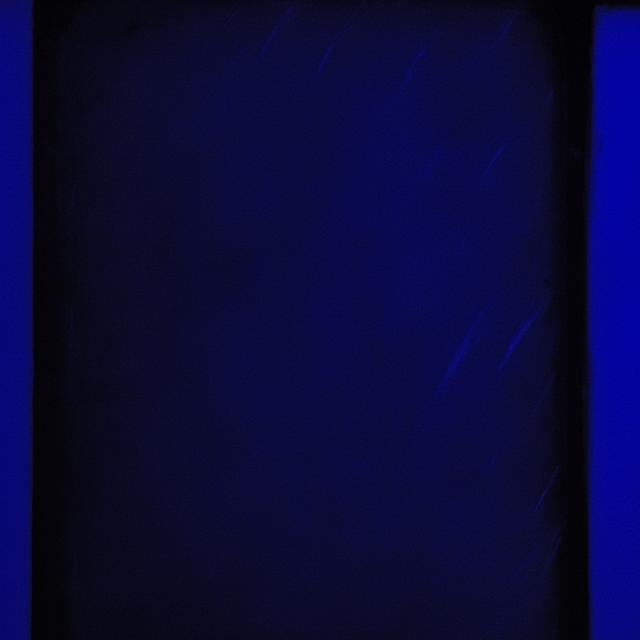
Canine dermatitis — inflammation of the skin presenting with erythema, pruritus, papules, and excoriation. May be allergic, contact, or atopic in origin.